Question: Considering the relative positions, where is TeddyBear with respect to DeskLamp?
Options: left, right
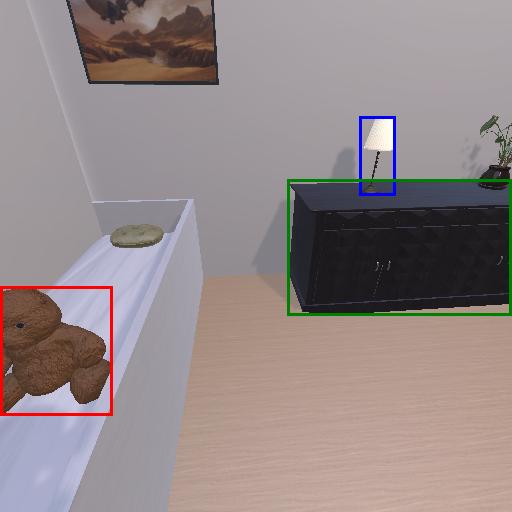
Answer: left